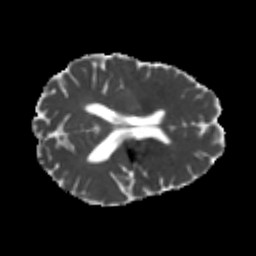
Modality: MD
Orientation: axial
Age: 26
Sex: male
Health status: healthy
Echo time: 0.074 s